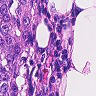
Metastatic tissue present: yes